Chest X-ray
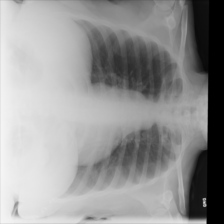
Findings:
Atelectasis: negative
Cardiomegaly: negative
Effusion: negative
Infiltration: negative
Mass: negative
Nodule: negative
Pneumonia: negative
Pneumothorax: negative
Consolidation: negative
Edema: negative
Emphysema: negative
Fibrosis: negative
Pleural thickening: negative
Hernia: negative